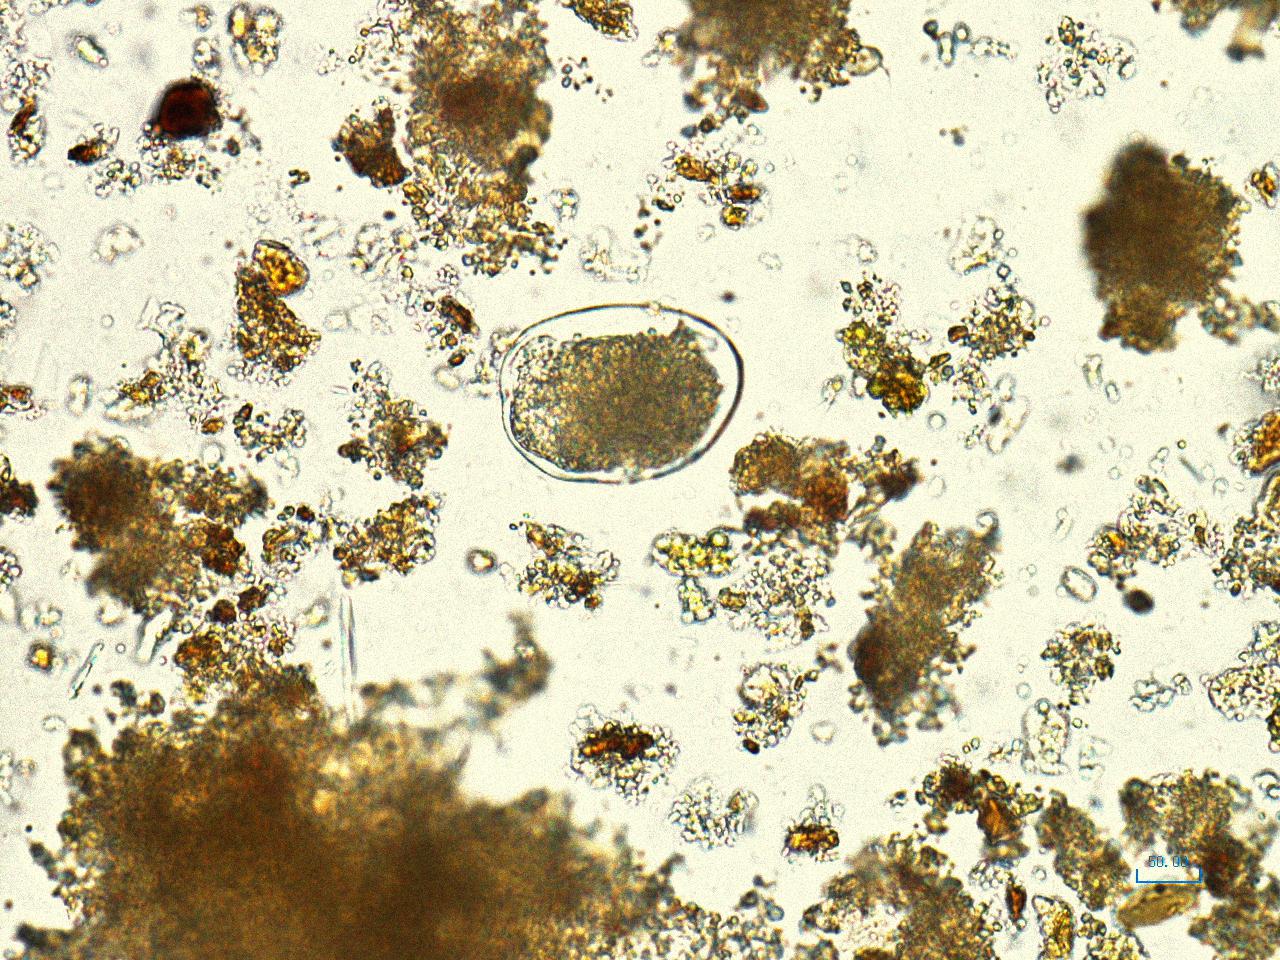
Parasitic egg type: Hookworm egg